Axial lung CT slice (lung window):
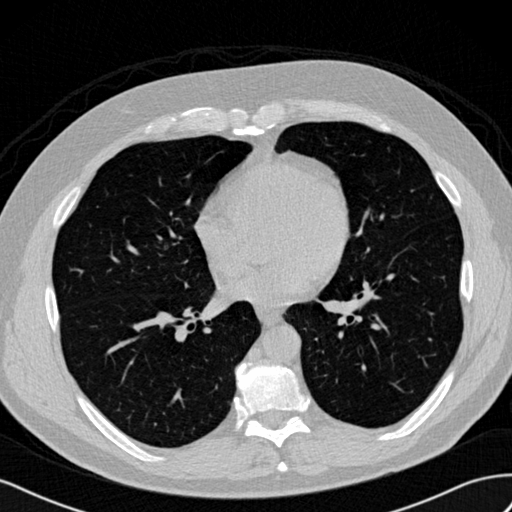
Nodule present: no